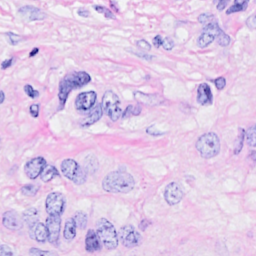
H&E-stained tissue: Breast